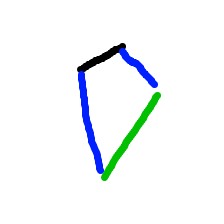
Shape: kite